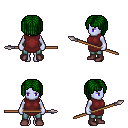
a pixel art fantasy rpg character, female body template, dark elf, purple skin, maroon tunic, teal pants, green pageboy hairstyle, maroon shoes, spear, four views (front, back, left, right), 2x2 character sprite sheet, small pixel art, hard edges, no anti-aliasing